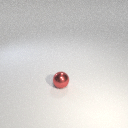
small red metal sphere